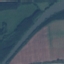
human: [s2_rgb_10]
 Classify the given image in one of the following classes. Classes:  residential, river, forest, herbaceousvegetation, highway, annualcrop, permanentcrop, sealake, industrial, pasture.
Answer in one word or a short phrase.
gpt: River